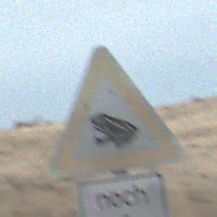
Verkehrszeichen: AmphibienwanderungRechts
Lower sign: LaengeEinerStrecke3
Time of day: Midday
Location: Roofed (Beach)
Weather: Overcast
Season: NotSpecified
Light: Natural